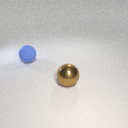
large blue rubber sphere to the left of large brown metal sphere